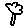
Label: tree